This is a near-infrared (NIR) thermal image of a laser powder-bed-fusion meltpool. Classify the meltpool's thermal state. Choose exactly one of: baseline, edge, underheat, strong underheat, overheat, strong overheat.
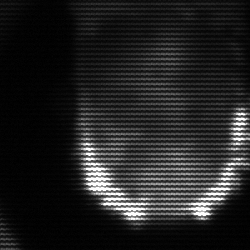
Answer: baseline